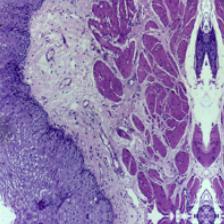
Diagnosis: Normal